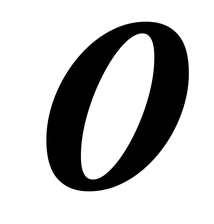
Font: LibreCaslonText-Italic_Bold_Italic